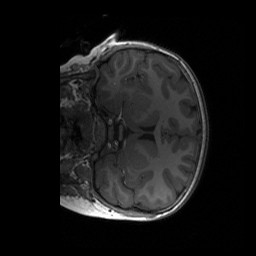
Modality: T1w
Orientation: coronal
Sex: female
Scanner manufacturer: siemens
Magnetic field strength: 3 T
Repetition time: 1.9 s
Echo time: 0.00243 s